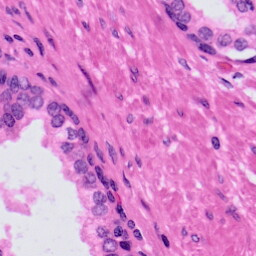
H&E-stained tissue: Prostate